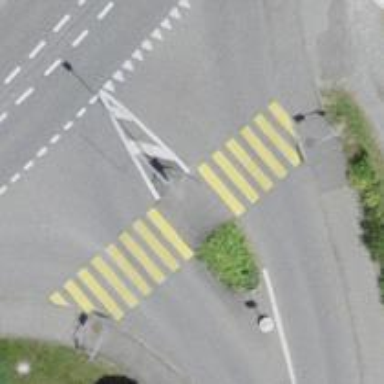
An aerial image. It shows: Marked crossing with pedestrian island.